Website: macys
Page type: payment
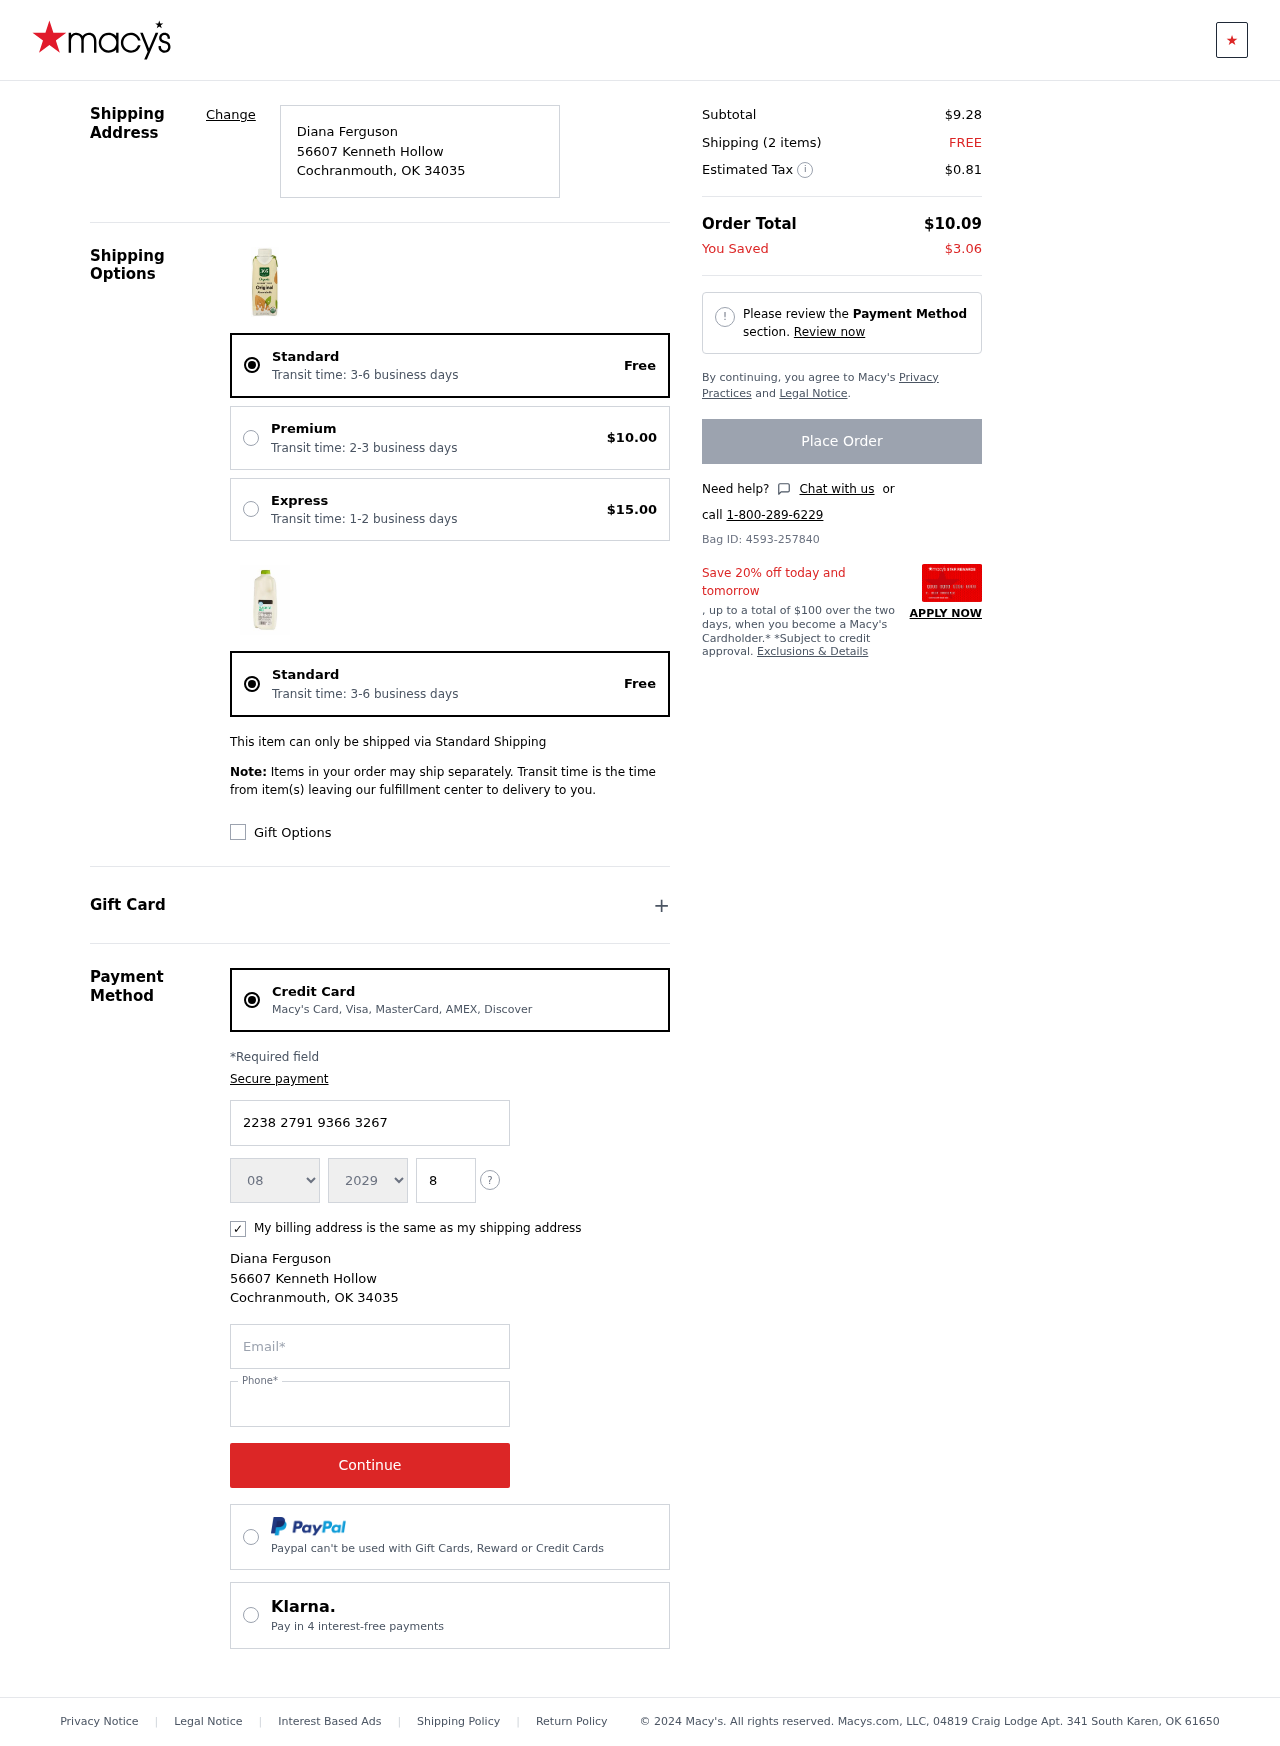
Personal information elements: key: PII_CARD_CVV
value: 832
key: PII_CARD_EXPIRY_MONTH
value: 08
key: PII_CARD_EXPIRY_YEAR
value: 29
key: PII_CARD_NUMBER
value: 2238 2791 9366 3267
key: PII_CITY
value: Cochranmouth
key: PII_EMAIL
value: diana_ferguson@hotmail.com
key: PII_FULLNAME
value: Diana Ferguson
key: PII_PHONE
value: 8172187204
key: PII_POSTCODE
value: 34035
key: PII_STATE_ABBR
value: OK
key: PII_STREET
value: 56607 Kenneth Hollow
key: PII_FULLNAME2
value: Diana Ferguson
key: PII_STREET2
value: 56607 Kenneth Hollow
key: PII_CITY2
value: Cochranmouth
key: PII_STATE_ABBR2
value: OK
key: PII_POSTCODE2
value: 34035
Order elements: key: ORDER_DELIVERY_DATE
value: Transit time: 3-6 business days
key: ORDER_SHIPPING_STANDARD
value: Free
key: ORDER_SHIPPING_PREMIUM
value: $10.00
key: ORDER_SHIPPING_EXPRESS
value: $15.00
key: ORDER_DELIVERY_DATE2
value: Transit time: 3-6 business days
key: ORDER_SHIPPING_STANDARD2
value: Free
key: ORDER_SUBTOTAL
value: $9.28
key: ORDER_NUM_ITEMS
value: Shipping (2 items)
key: ORDER_SHIPPING_COST
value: FREE
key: ORDER_TAX
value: $0.81
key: ORDER_TOTAL
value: $10.09
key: ORDER_SAVINGS
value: $3.06
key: ORDER_ID
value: Bag ID: 4593-257840